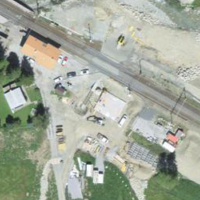
EUNIS habitat code: 26
Species observed at this site:
Motacilla cinerea
Parus major
Cyaniris semiargus
Nucifraga caryocatactes
Cichorium intybus
Capreolus capreolus
Periparus ater